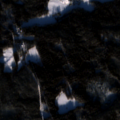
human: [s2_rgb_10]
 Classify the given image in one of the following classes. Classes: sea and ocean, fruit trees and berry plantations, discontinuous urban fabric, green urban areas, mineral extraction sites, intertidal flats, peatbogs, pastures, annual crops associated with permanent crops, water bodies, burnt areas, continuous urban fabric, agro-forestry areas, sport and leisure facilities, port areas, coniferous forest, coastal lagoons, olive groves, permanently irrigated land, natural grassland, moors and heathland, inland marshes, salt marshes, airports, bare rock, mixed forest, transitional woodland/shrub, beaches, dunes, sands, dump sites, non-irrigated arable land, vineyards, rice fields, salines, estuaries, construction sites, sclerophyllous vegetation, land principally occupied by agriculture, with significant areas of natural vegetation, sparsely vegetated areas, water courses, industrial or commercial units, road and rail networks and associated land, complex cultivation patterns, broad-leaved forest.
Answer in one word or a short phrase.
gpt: land principally occupied by agriculture, with significant areas of natural vegetation, coniferous forest, mixed forest